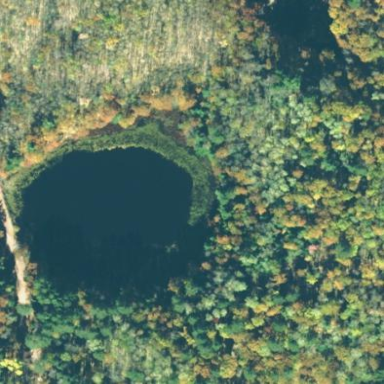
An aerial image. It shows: Pond surrounded by natural water.